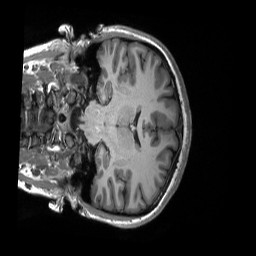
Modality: T1w
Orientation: coronal
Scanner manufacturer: siemens
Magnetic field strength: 3 T
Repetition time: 2.3 s
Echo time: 0.00298 s